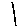
Label: line